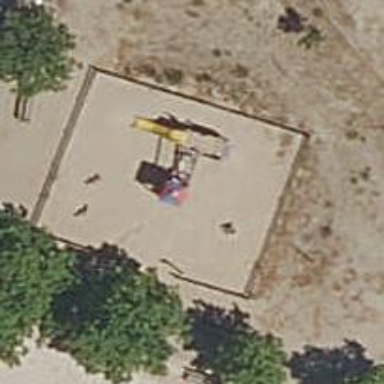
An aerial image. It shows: Playground area for leisure activities on the land.